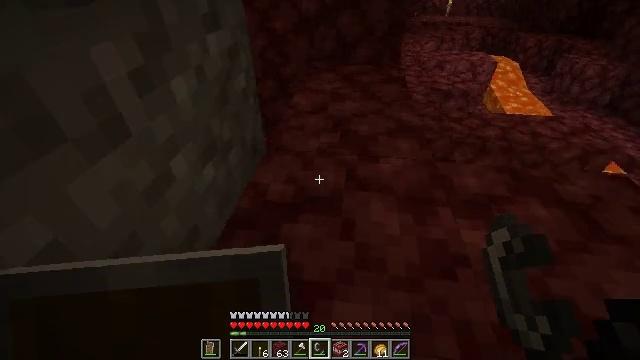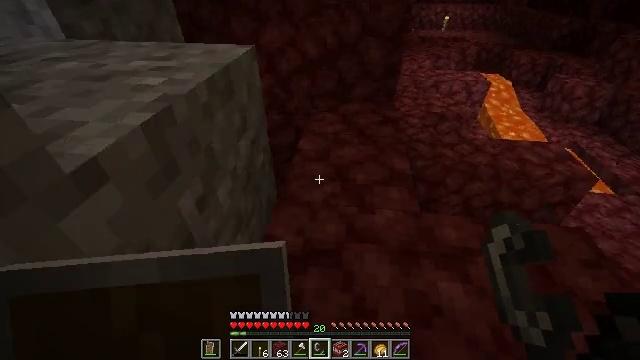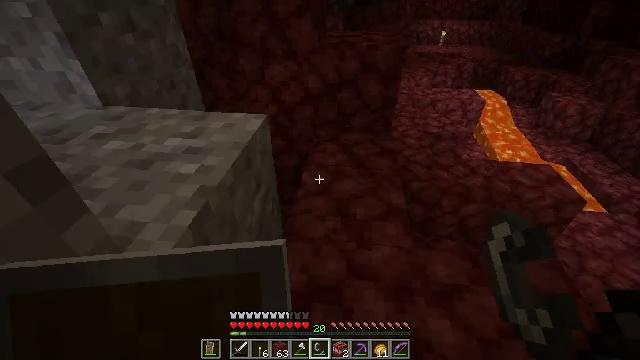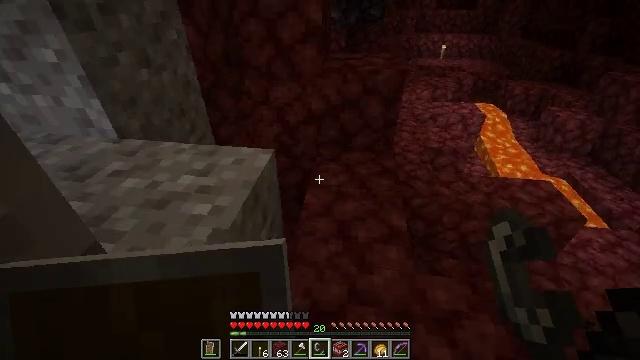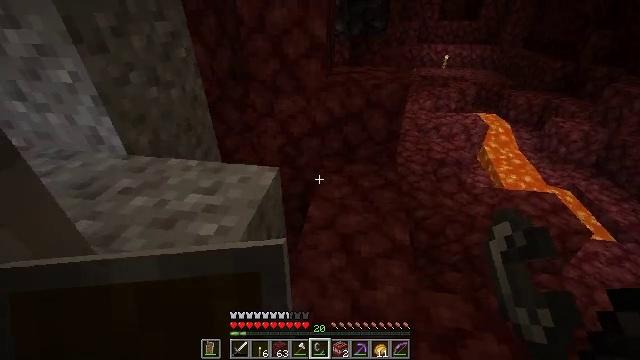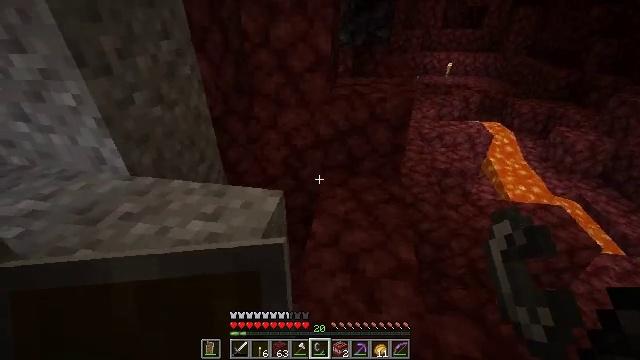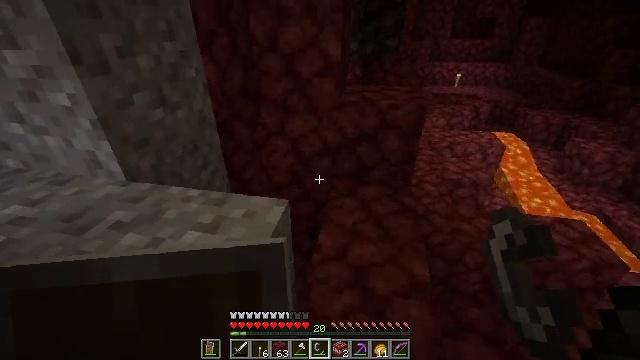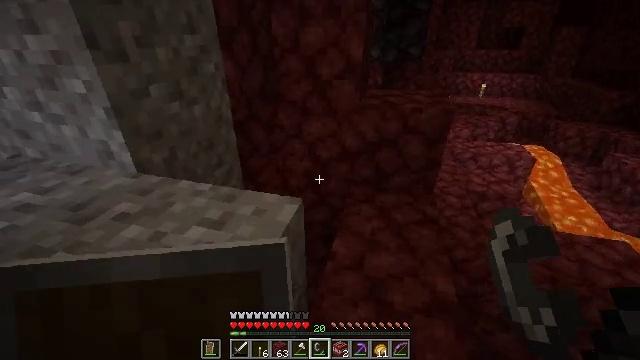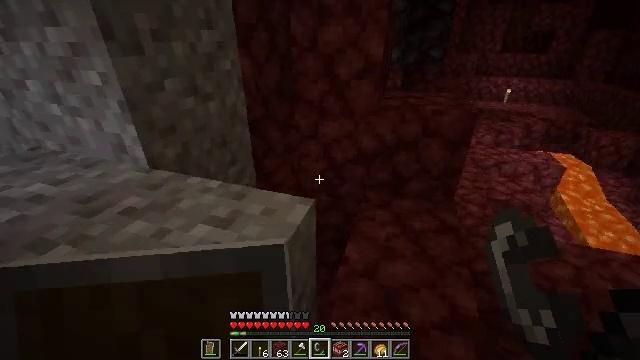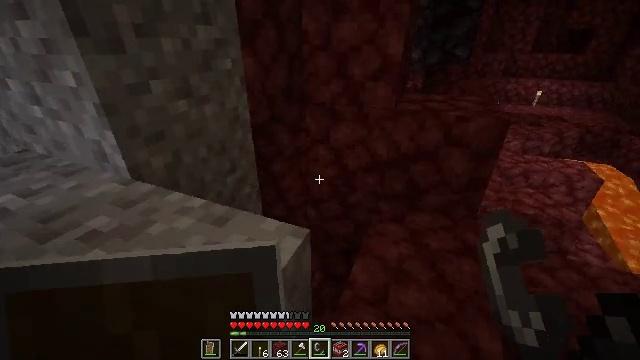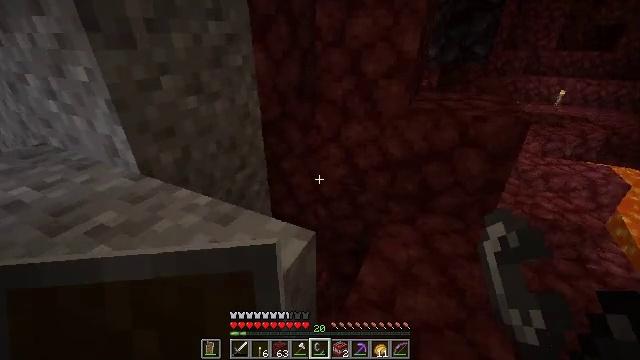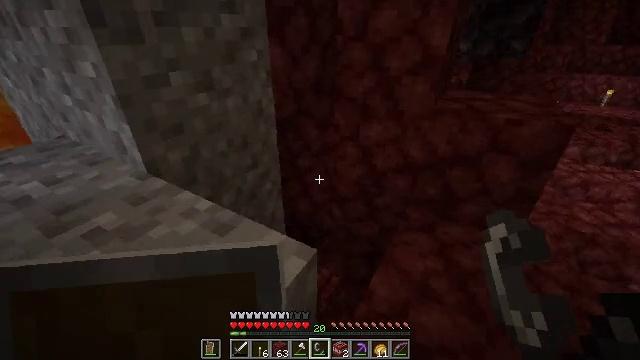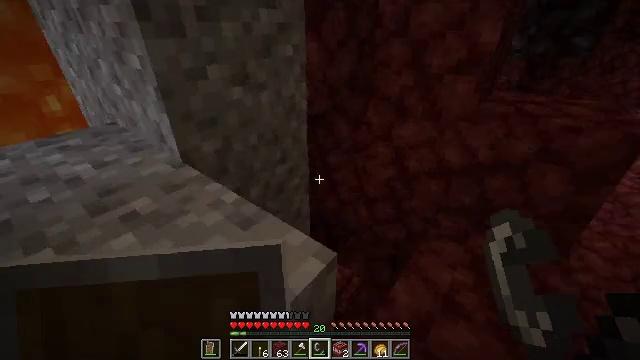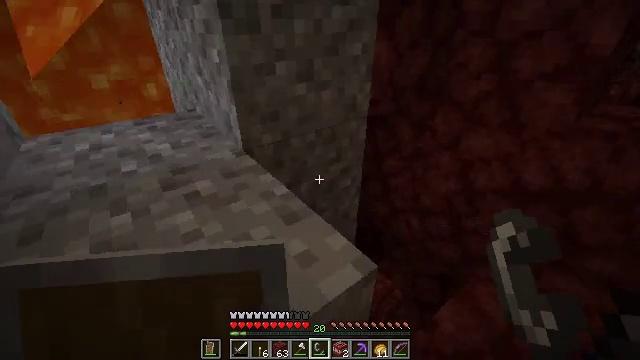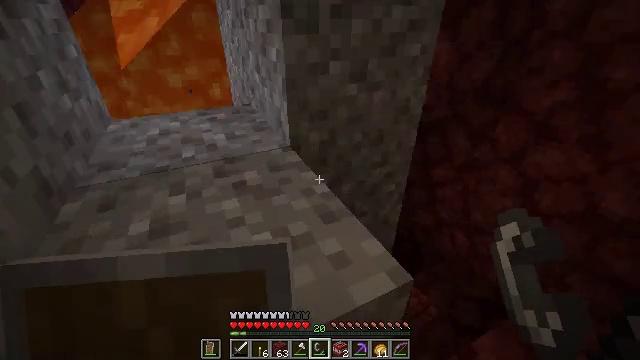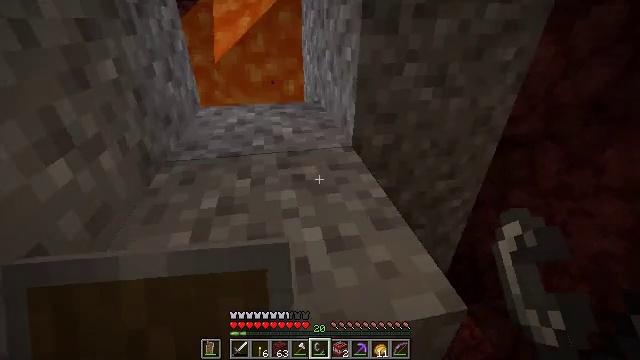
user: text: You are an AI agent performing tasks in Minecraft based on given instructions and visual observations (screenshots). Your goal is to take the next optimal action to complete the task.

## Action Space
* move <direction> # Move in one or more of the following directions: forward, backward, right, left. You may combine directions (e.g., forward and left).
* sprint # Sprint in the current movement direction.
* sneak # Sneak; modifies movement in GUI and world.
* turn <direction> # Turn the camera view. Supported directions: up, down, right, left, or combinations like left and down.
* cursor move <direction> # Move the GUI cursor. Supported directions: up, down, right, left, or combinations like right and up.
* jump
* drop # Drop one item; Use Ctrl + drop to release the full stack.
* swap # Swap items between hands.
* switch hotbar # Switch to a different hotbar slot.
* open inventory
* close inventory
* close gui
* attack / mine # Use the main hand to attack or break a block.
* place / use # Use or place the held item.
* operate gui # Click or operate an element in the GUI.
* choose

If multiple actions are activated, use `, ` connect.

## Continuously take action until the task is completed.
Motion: motion action
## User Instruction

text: Collect ancient debris for Netherite crafting.
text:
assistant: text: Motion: move forward, jump
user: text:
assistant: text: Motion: move forward, turn up, jump
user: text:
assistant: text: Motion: move forward, turn up, jump
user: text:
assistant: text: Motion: move forward, turn up
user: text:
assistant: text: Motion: move forward, turn up
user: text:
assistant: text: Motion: move forward, turn left and up
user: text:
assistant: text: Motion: move forward, turn left and up
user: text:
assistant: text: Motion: move forward, turn left
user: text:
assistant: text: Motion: move forward, turn left
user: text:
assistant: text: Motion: turn left
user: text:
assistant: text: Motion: turn left and down
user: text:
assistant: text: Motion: turn left
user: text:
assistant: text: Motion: turn left
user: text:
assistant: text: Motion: turn left
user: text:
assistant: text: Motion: turn left
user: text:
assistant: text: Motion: turn left
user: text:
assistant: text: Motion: turn left
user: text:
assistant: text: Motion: move forward, turn left, jump
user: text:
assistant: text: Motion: move forward, jump
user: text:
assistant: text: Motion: move forward, jump
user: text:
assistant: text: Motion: move forward, jump
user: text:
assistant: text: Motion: move forward
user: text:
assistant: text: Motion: move forward
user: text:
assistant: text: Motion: move forward, turn right
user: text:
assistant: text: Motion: move forward, turn right
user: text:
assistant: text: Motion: move forward, turn right
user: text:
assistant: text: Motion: move forward, turn right
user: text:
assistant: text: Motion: turn right
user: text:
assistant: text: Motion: turn right
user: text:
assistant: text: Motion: turn right